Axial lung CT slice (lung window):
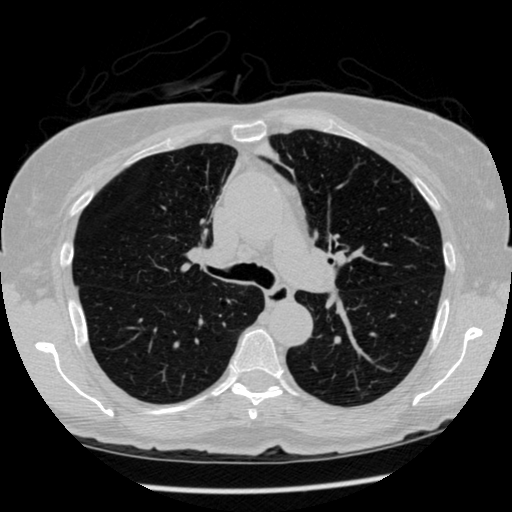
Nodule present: no